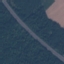
Land use / land cover: Highway